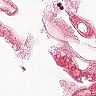
Metastatic tissue present: no